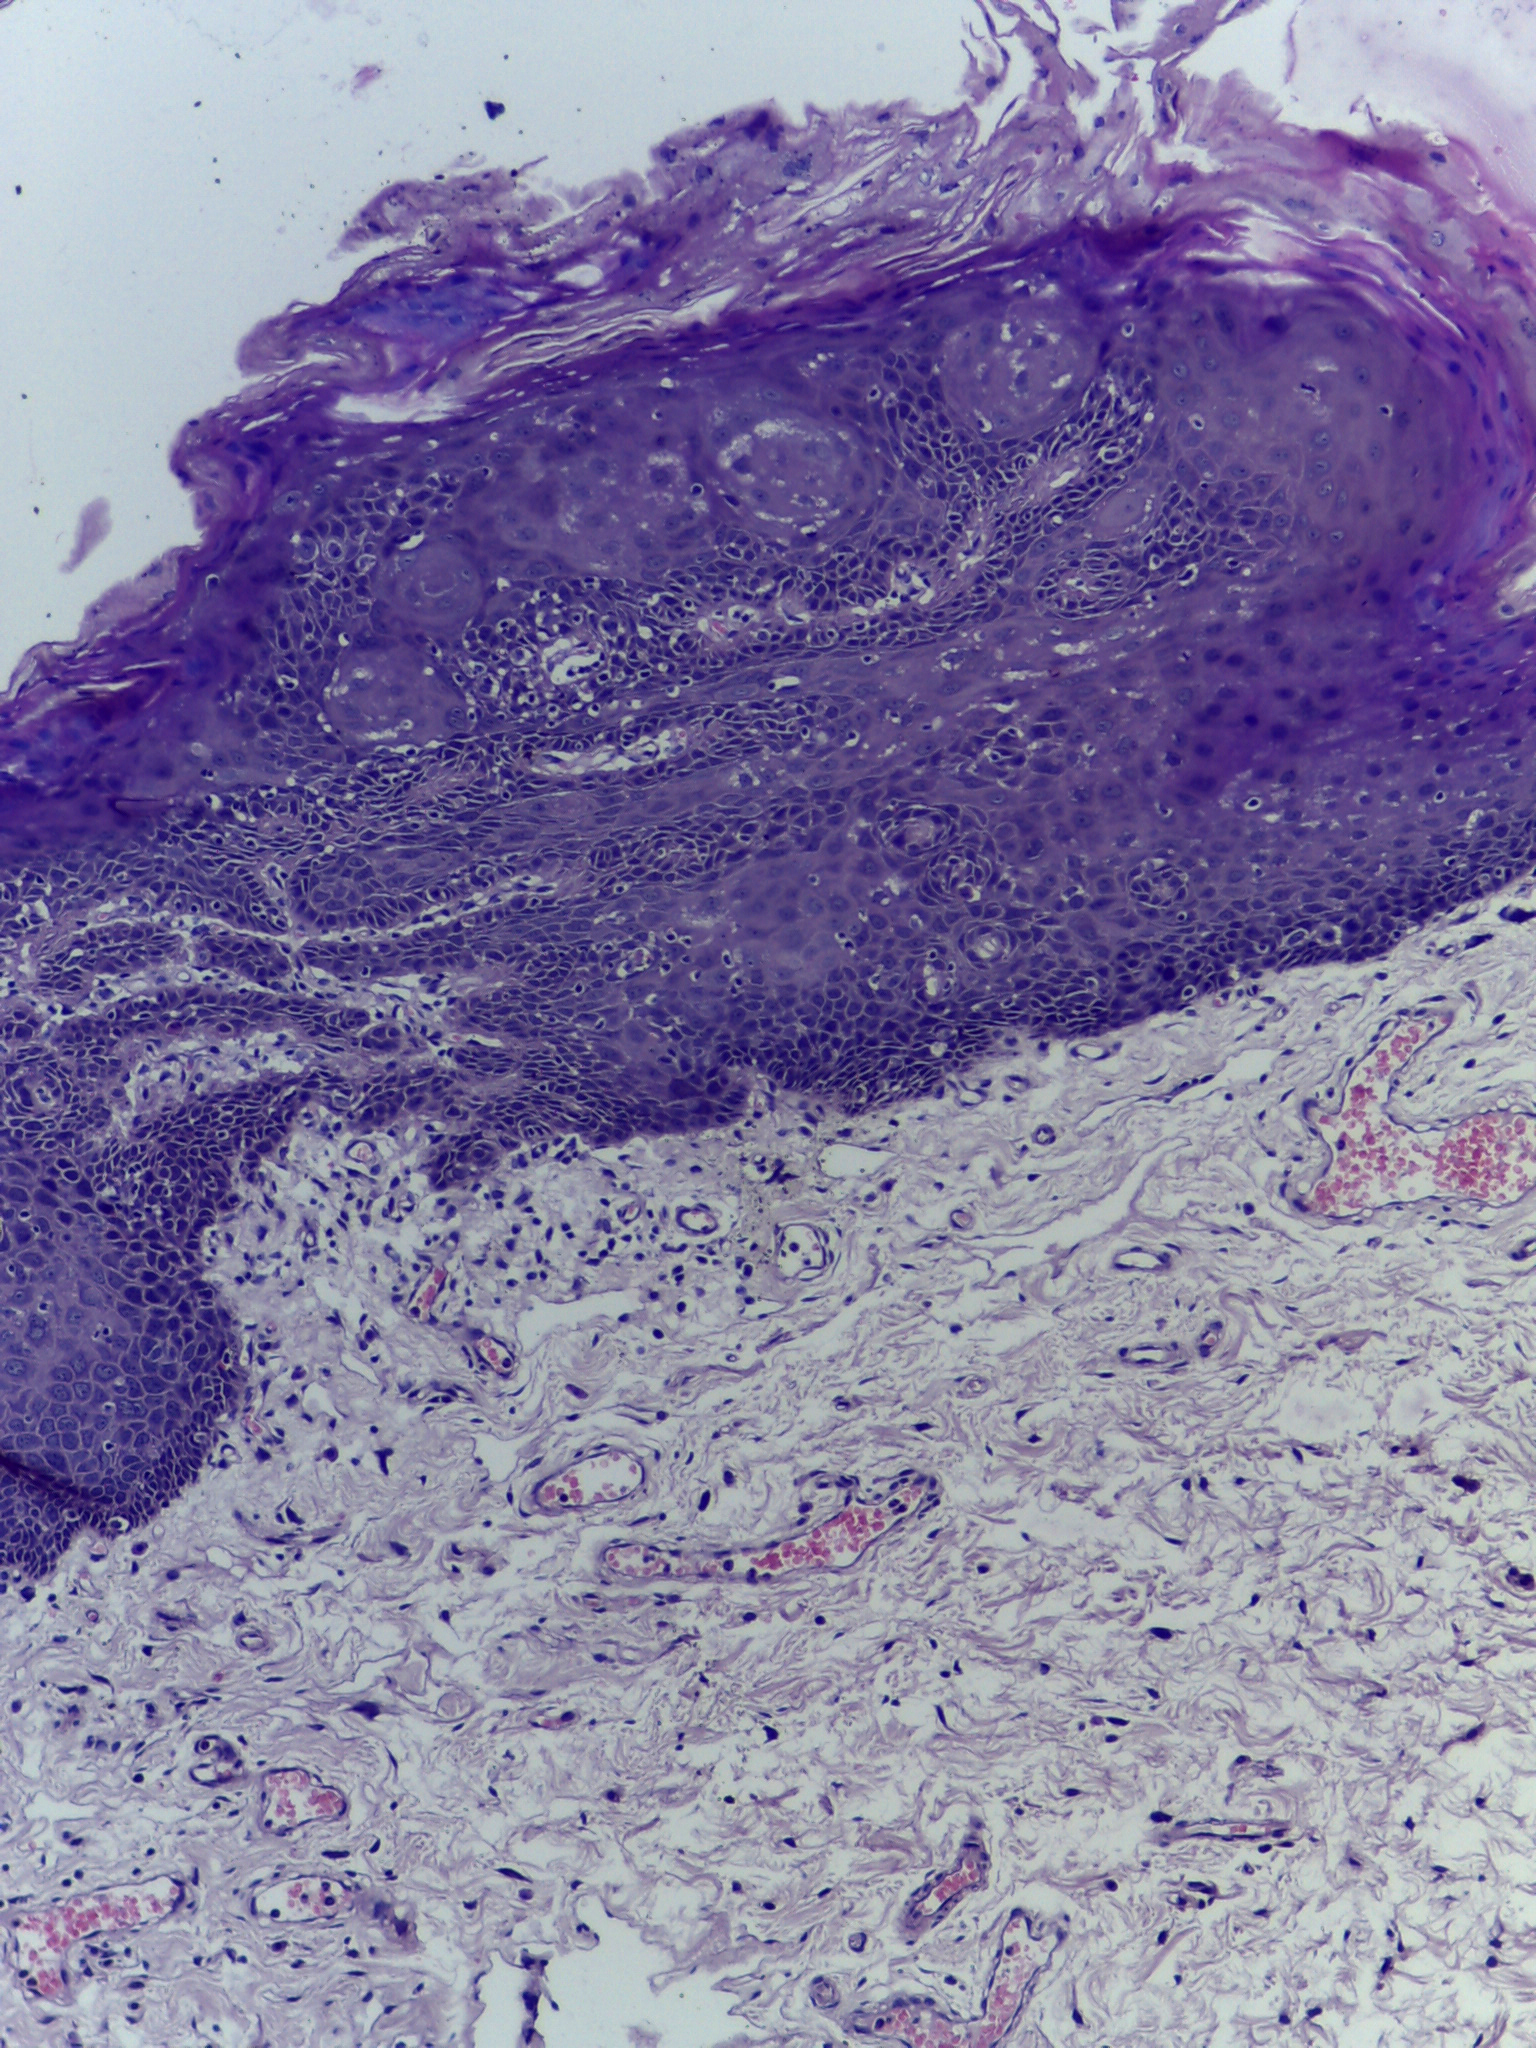
Diagnosis: Normal